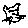
Label: cat